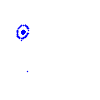
Particle: electron